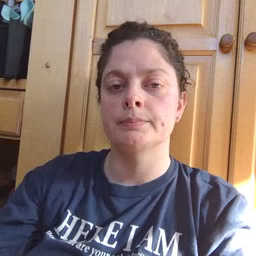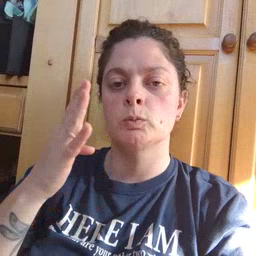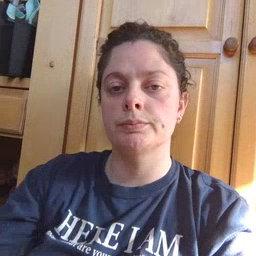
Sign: blue